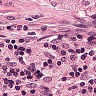
Metastatic tissue present: no